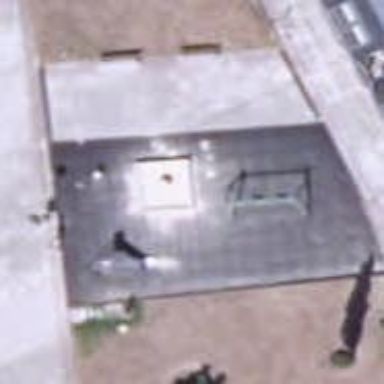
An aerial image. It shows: Playground area for leisure land.